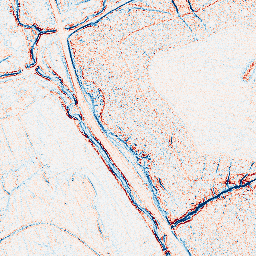
Category: edge_preserving
Decomposition family: anisotropic_diffusion
Decomposition parameters: iterations: 5
kappa: 50
gamma: 0.05
Upsampling method: lanczos
Upsampling parameters: scale: 2
Upsampling scale: 2